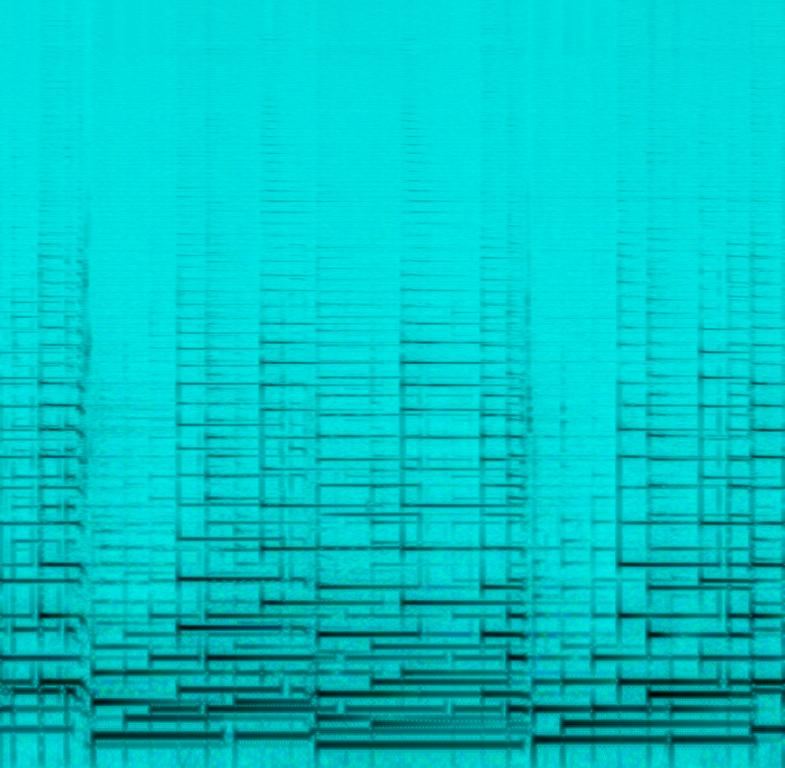
The low quality recording features an arpeggiated acoustic guitar. It sounds mellow, soft, emotional and sad.